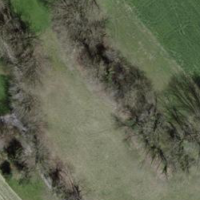
EUNIS habitat code: 52
Species observed at this site:
Grus grus